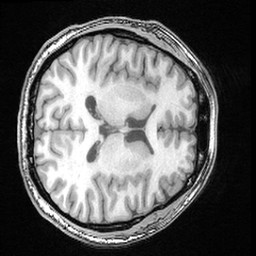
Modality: T1w
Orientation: axial
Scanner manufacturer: ge
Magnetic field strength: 3 T
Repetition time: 0.008572 s
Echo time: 0.003384 s